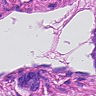
Metastatic tissue present: yes